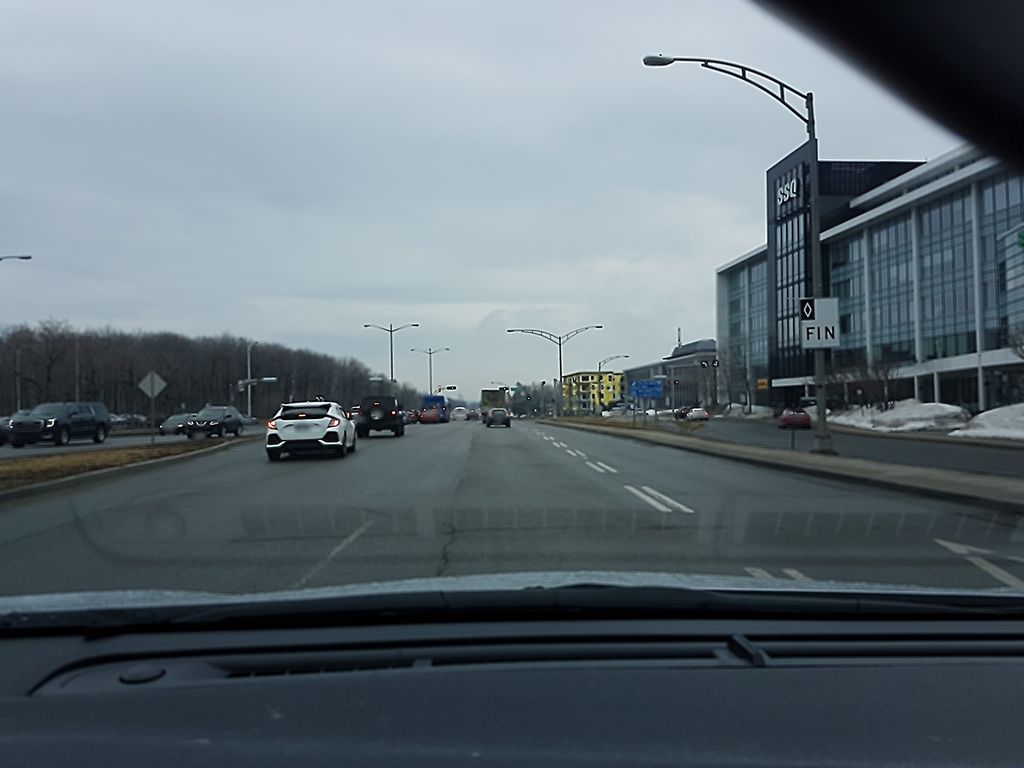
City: quebec_city